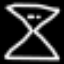
Label: hourglass